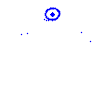
Particle: kaon